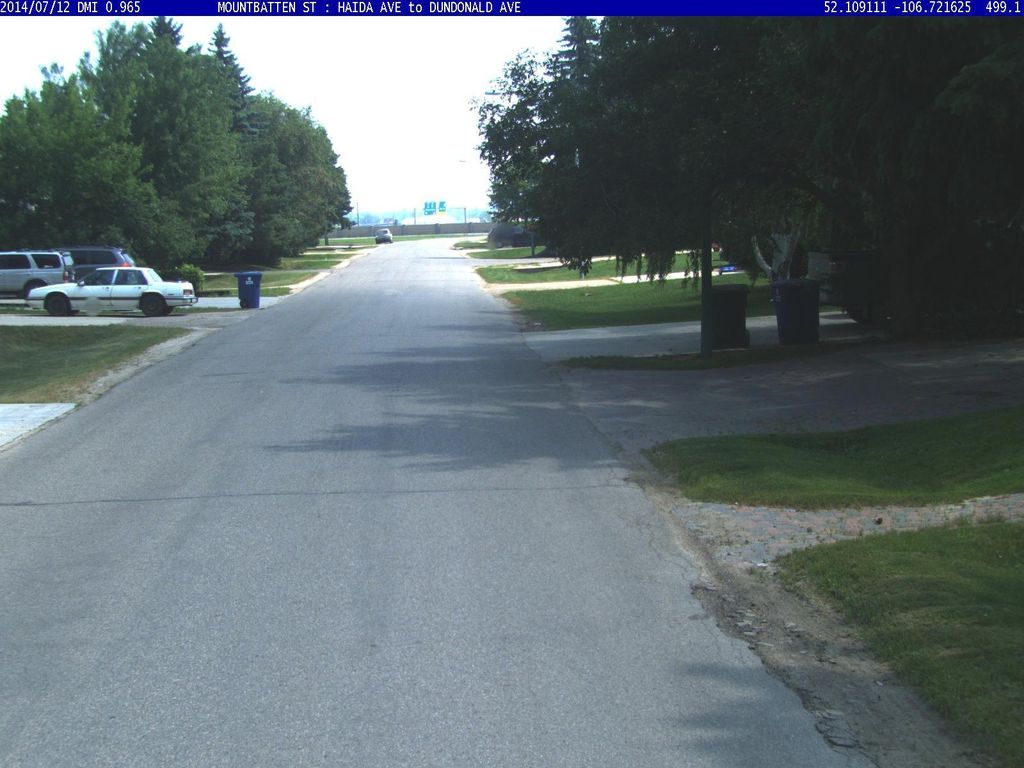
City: saskatoon